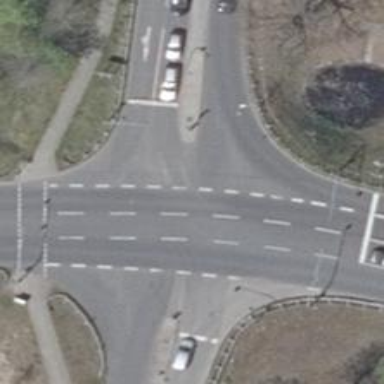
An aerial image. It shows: Road with traffic signals.